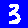
Digit: 3